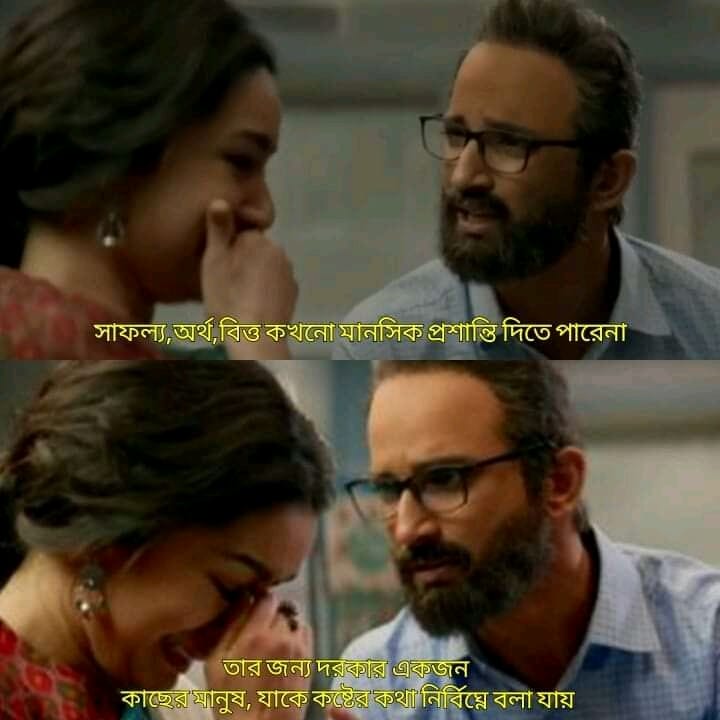
Caption: সাফল্য অর্থ বিত্ত , কখনো মানসিক প্রশান্তি দিতে পারেনা      তার জন্য দরকার একজন কাছের মানুষ , যাকে কষ্টের কথা নির্বিঘ্নে বলা যায়
Label: non-hate